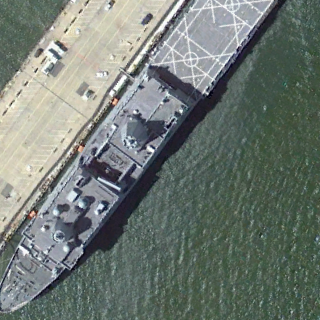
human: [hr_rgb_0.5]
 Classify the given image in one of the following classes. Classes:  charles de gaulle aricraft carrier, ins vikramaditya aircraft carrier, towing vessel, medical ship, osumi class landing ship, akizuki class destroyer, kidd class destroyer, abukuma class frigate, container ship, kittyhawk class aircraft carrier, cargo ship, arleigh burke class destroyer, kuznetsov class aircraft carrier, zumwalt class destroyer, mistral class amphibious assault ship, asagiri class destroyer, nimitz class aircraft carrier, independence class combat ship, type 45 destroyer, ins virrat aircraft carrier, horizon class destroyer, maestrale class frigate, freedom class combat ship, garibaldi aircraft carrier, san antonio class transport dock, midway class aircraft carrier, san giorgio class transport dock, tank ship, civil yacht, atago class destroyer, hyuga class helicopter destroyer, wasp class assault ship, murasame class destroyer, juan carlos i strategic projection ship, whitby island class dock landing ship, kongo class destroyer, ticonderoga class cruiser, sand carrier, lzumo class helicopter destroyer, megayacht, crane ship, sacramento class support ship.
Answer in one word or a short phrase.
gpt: San Antonio class transport dock